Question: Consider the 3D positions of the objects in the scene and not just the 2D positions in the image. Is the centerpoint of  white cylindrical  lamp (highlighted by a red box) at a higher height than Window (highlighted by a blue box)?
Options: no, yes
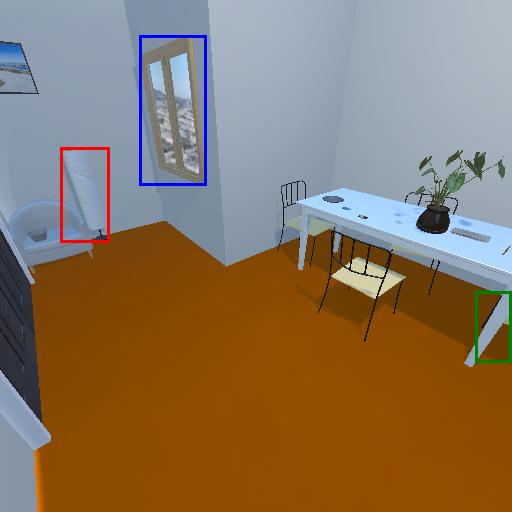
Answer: no